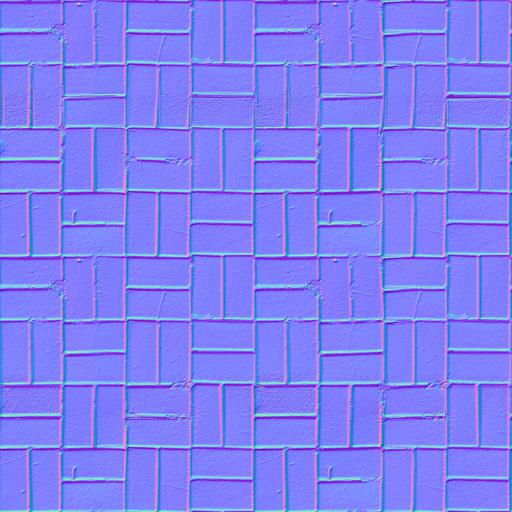
pavement paving stones